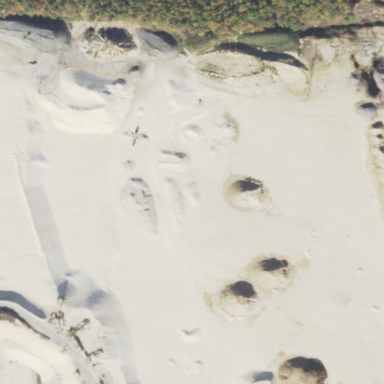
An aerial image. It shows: Quarry area with sand as the primary resource.